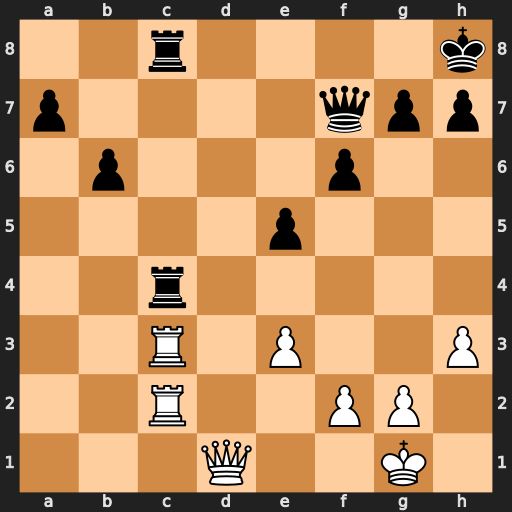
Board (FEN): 2r4k/p4qpp/1p3p2/4p3/2r5/2R1P2P/2R2PP1/3Q2K1
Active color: w
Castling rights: -
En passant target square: -
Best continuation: Rxc4 Rxc4 Qd8+ Qg8 Qxg8+ Kxg8 Rxc4